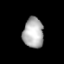
Tissue: lung
Cell type: Myeloid cells
Senescence score: 0.2236
Nuclear area (px): 607
Mean DAPI intensity: 175.353